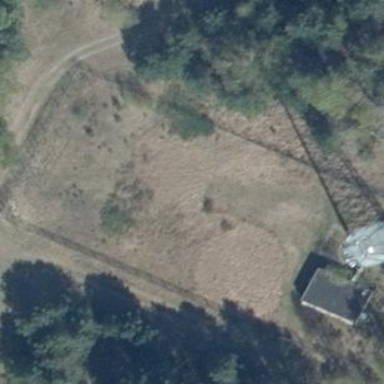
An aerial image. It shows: Wire fence is in place.